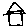
Label: house